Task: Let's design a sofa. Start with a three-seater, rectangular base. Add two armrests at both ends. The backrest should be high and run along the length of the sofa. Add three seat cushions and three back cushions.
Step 419:
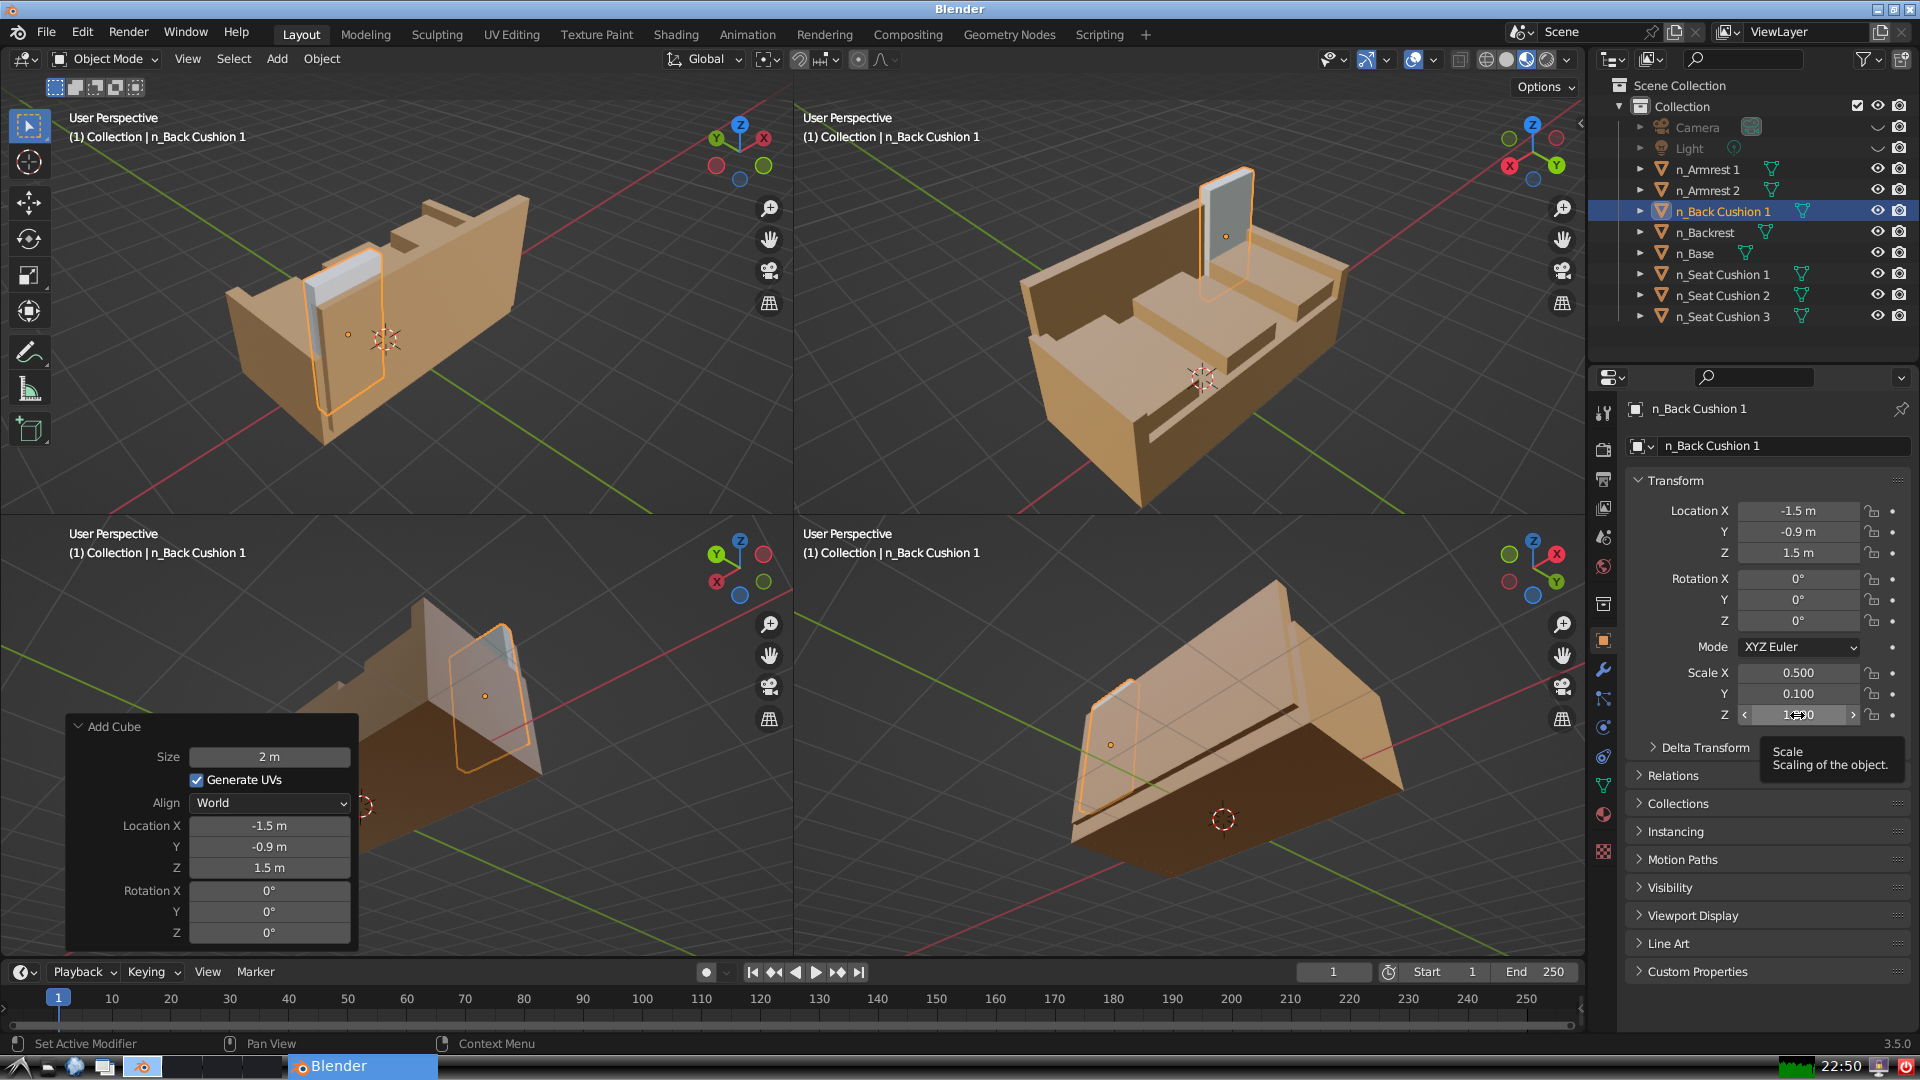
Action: click: no